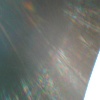
Label: sunburn